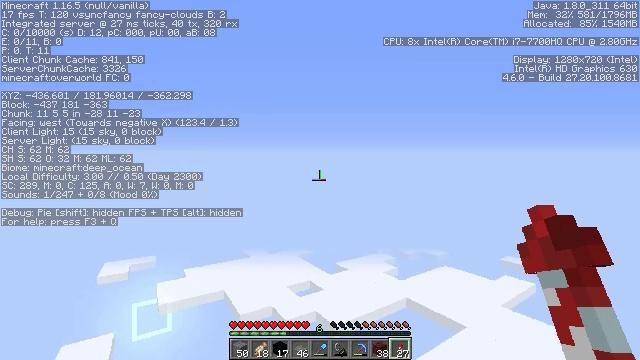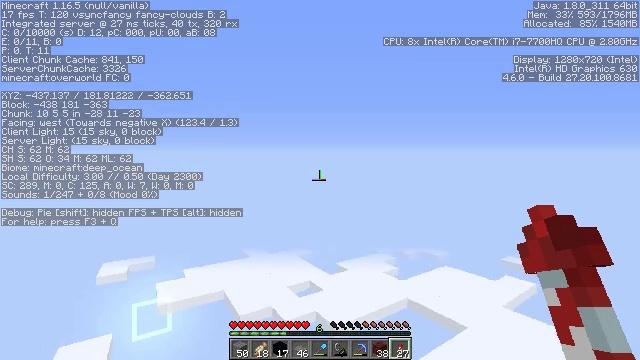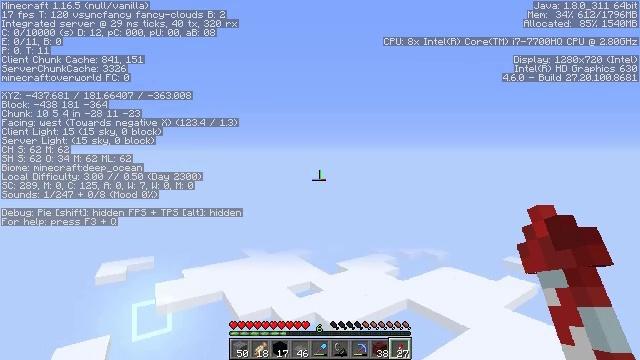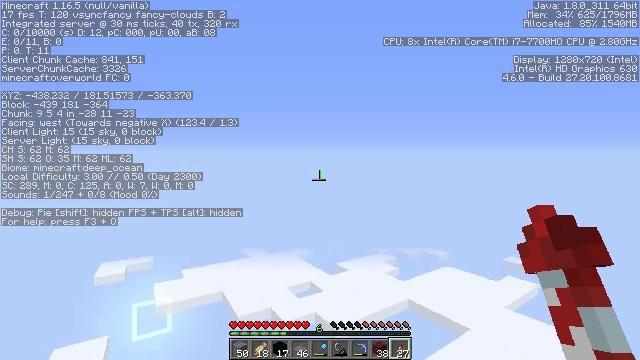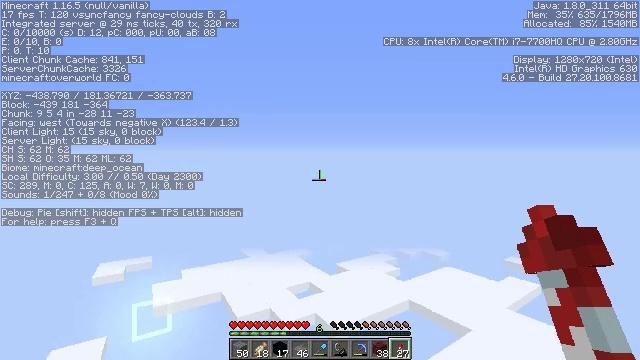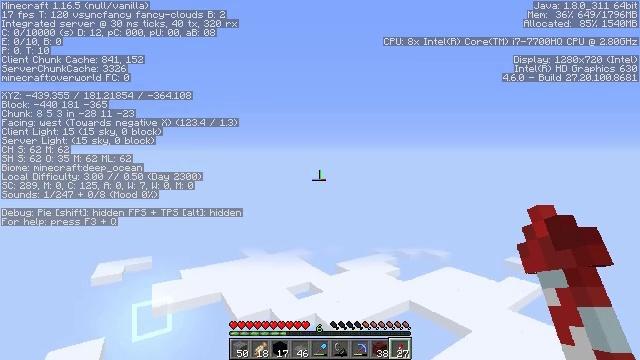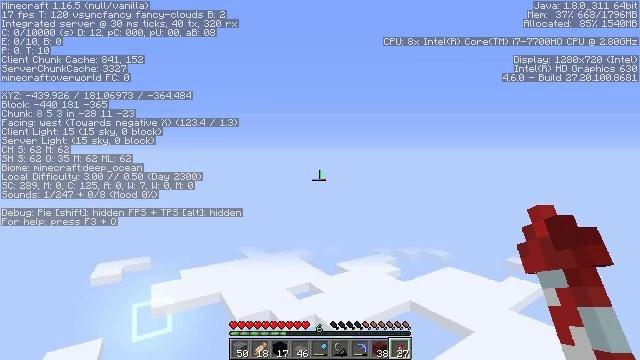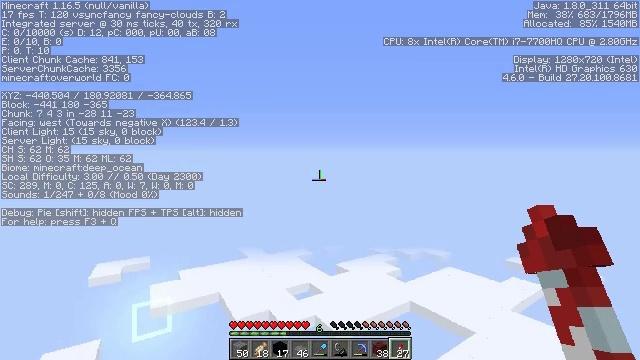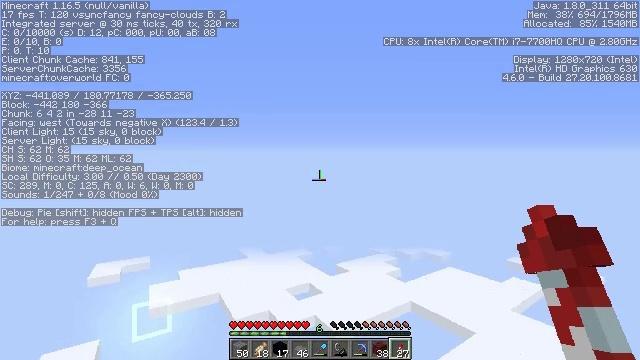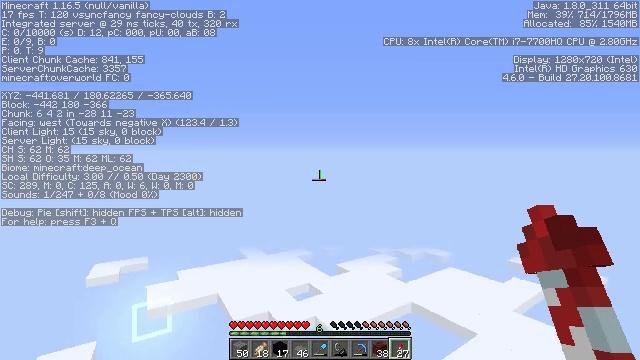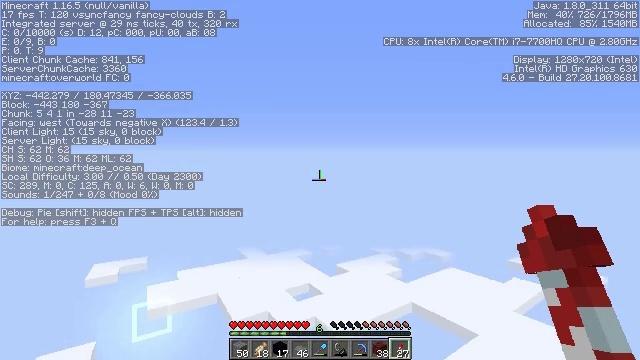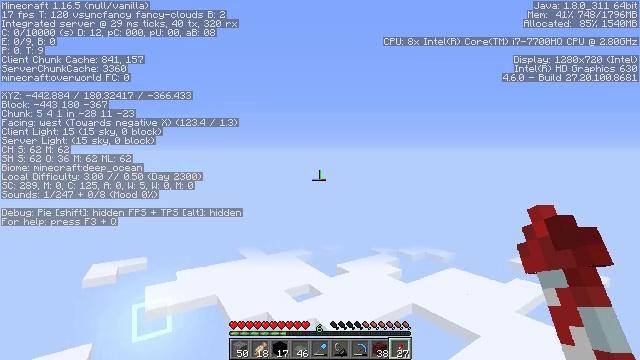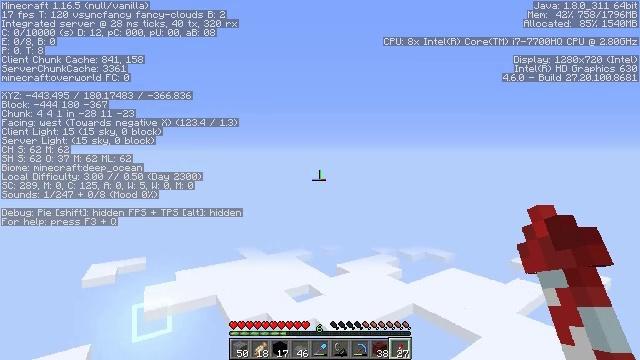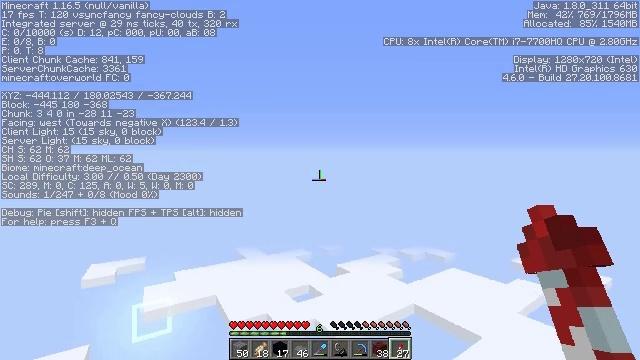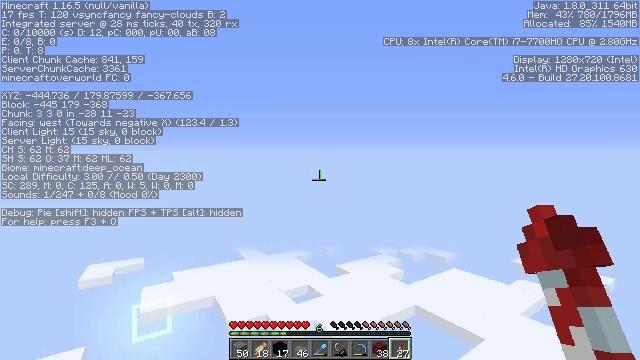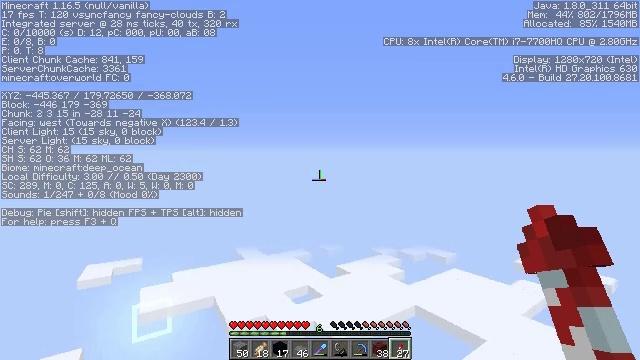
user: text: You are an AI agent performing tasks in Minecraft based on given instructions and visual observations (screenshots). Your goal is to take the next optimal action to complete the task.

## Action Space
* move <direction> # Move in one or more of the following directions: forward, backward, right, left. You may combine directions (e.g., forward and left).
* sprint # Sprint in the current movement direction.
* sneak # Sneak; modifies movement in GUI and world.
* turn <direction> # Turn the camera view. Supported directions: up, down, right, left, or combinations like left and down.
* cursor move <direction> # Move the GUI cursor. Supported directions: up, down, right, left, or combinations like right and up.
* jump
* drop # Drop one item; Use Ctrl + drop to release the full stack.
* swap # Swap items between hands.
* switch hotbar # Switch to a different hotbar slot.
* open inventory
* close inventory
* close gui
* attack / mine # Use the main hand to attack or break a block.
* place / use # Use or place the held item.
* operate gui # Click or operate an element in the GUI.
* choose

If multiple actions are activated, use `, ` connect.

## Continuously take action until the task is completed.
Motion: motion action
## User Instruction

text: Gather black concrete powder from the ground.
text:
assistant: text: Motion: no_op
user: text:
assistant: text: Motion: no_op
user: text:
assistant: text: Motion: no_op
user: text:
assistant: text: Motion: no_op
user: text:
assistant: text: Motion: no_op
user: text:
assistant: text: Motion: no_op
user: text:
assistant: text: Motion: no_op
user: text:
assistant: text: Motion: no_op
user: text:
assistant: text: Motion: no_op
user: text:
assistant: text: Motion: no_op
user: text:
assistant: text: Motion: no_op
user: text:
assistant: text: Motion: no_op
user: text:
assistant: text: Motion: no_op
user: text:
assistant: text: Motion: no_op
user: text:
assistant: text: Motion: no_op
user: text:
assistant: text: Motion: no_op
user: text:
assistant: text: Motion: no_op
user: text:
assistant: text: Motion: no_op
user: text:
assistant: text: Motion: no_op
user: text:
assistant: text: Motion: no_op
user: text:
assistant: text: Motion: no_op
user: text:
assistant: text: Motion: no_op
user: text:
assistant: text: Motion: no_op
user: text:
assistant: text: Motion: no_op
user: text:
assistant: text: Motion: no_op
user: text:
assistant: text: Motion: no_op
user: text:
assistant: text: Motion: no_op
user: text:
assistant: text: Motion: no_op
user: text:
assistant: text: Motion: no_op
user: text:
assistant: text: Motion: no_op